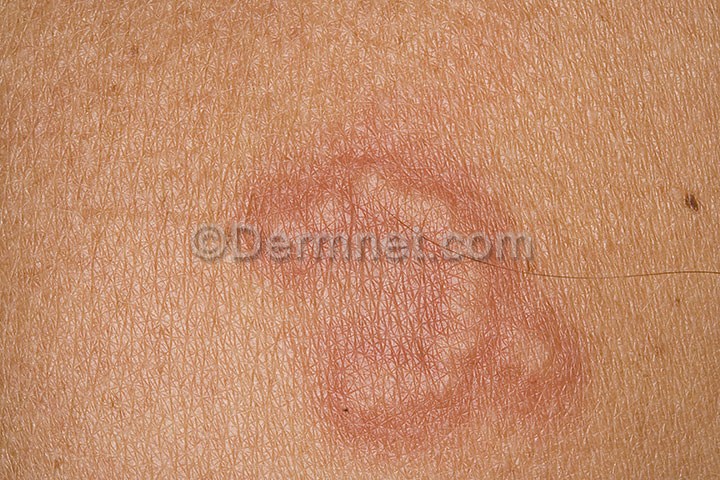
Disease: Vasculitis Photos